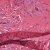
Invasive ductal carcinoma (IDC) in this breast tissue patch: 0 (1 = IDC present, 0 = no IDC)